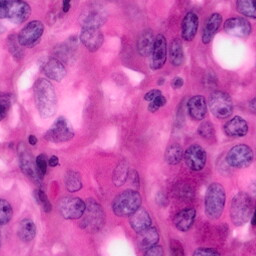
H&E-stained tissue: Pancreatic